Question: I'd like to display a animation with transparent background, on a transparent activity. How can I realize it with Android? I thought about flash, but the user has to have flash installed, right? I'd prefer vector graphics instead of gifs.
Thanks a lot in advance!
Example:

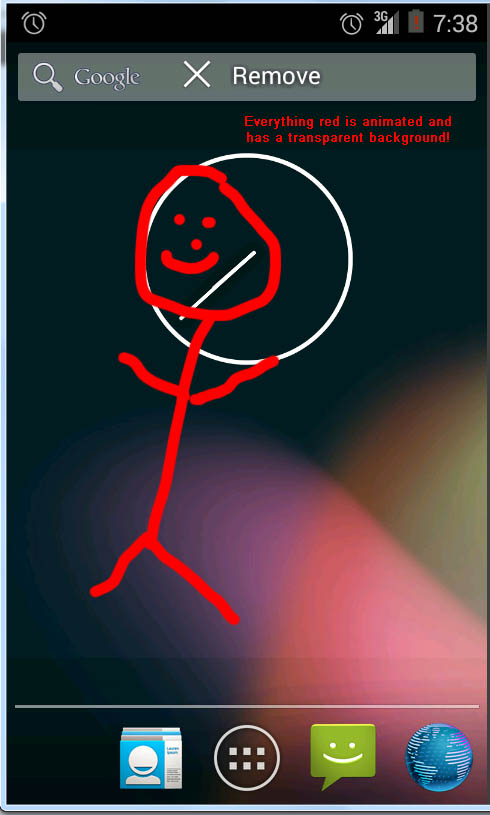
Answer: The best way to show an animation is to store them as PNGs and do something like this for an animation, put this in your drawable folder.:
'''
<animation-list xmlns:android="http://schemas.android.com/apk/res/android" android:oneshot="false">
<item android:drawable="@drawable/ant1" android:duration="100" />
<item android:drawable="@drawable/ant2" android:duration="100" />
<item android:drawable="@drawable/ant3" android:duration="100" />
<item android:drawable="@drawable/ant2" android:duration="100" />
</animation-list>
'''
If you want to use vector graphics, then you have to manually switch the images. You could look into <URL>, which is a great way to use simple vector images in Android.